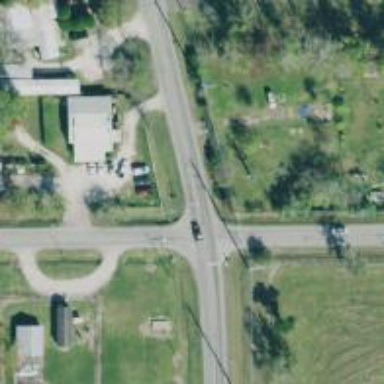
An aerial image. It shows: Road with stop sign.